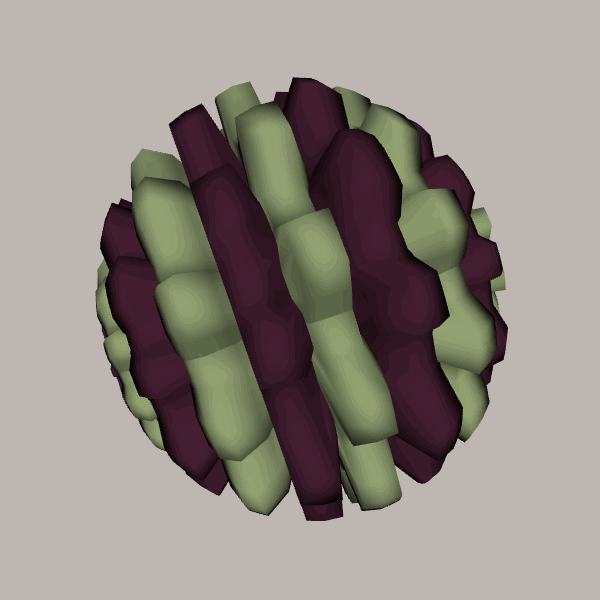
Background: light